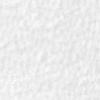
Label: no_change